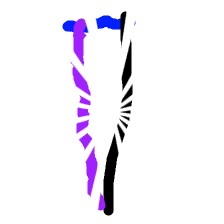
Shape: triangle